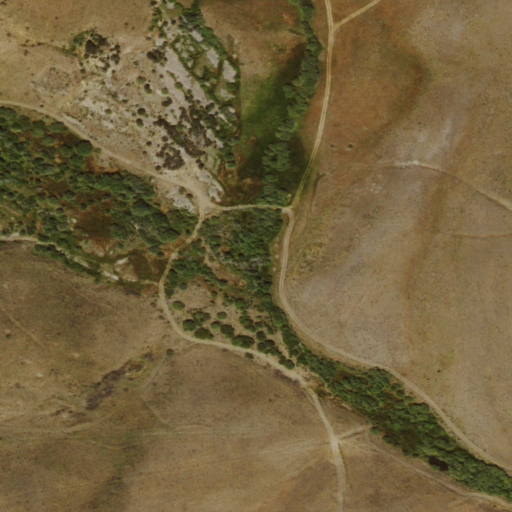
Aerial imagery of valley in Nevada named Coleman Canyon containing grassland and shrub